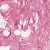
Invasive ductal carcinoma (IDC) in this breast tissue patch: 0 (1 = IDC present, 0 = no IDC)